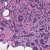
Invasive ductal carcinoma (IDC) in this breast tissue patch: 1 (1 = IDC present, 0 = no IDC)